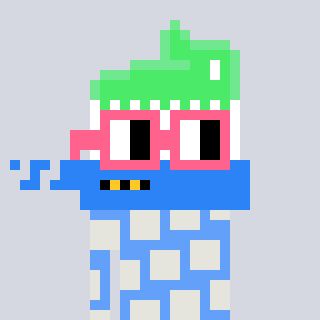
a pixel art character with square pink glasses, a toothbrush-shaped head and a blue-colored body on a cool background